Field crop: maize
Growth stage: 2
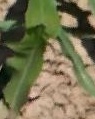
Species: maize